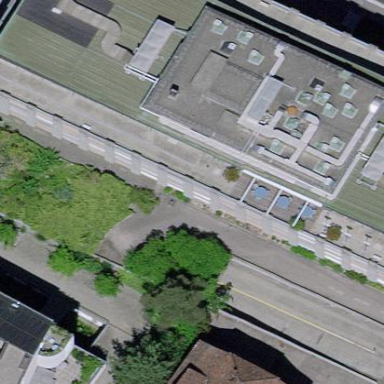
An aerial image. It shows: Office building.